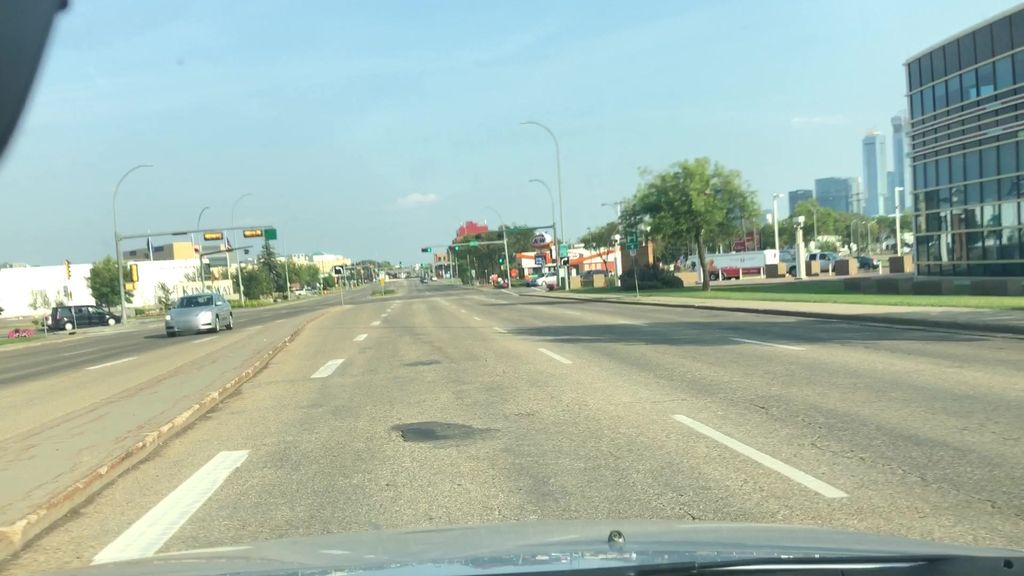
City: edmonton